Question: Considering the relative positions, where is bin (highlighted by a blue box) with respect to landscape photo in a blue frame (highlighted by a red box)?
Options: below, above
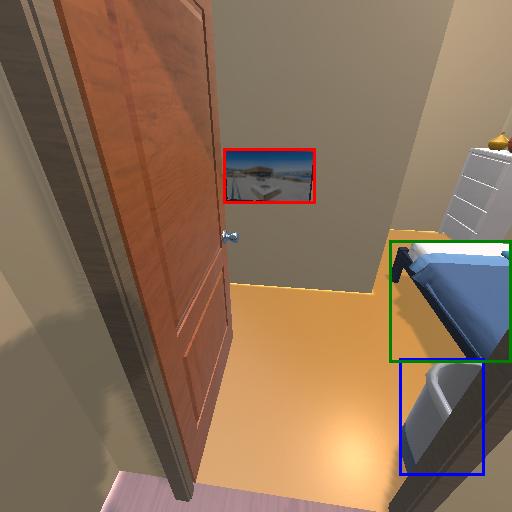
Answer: below